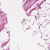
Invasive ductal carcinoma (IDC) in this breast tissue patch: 0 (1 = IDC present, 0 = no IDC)